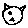
Label: cat